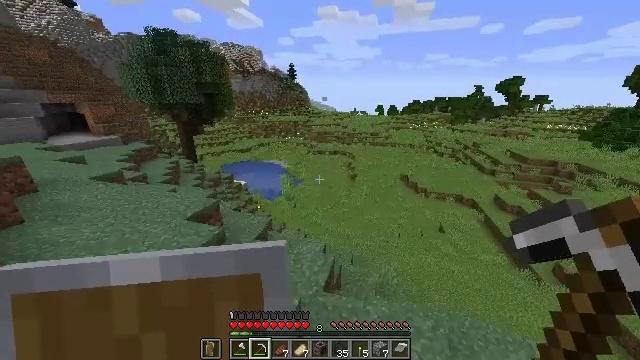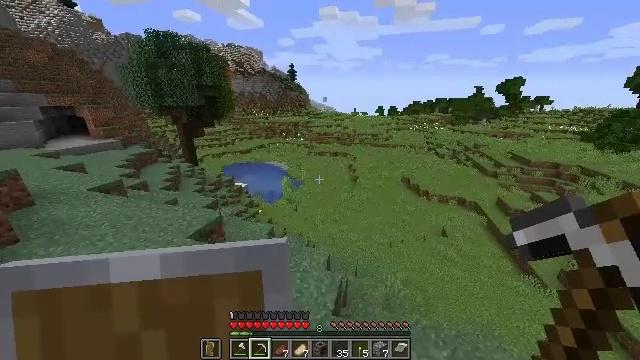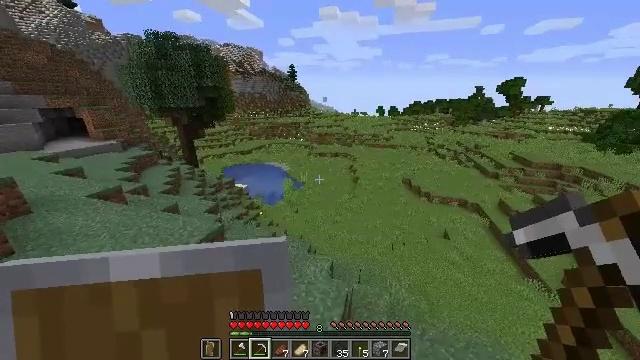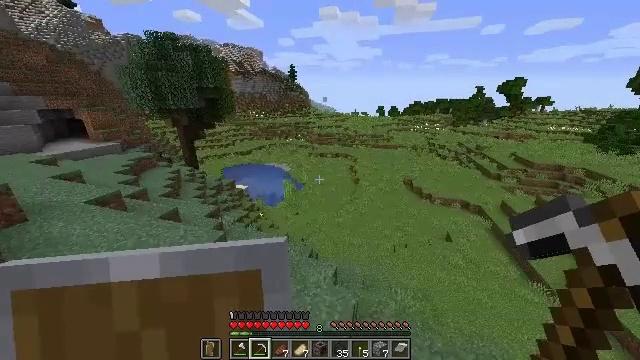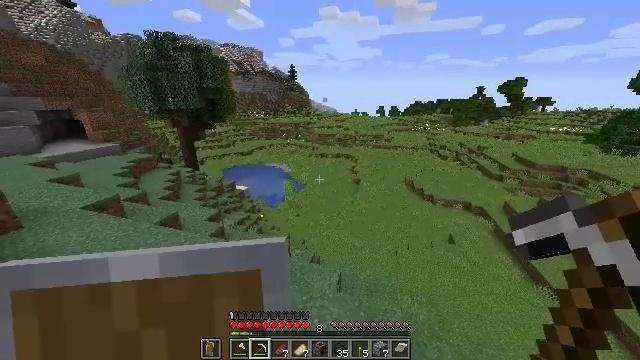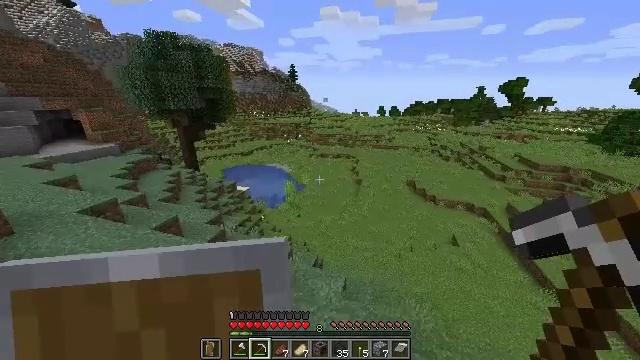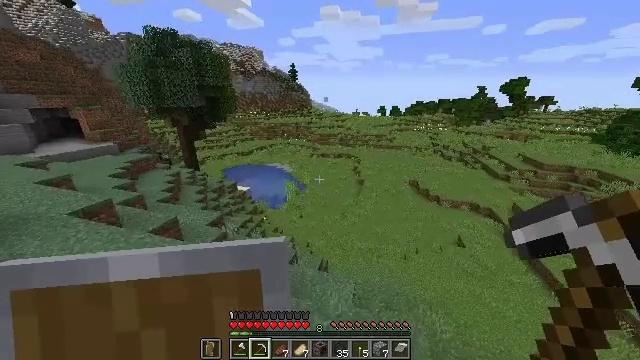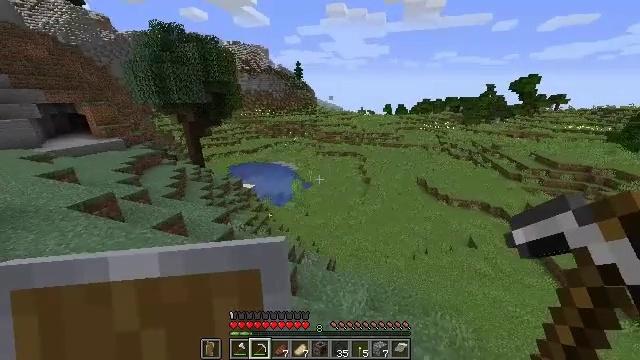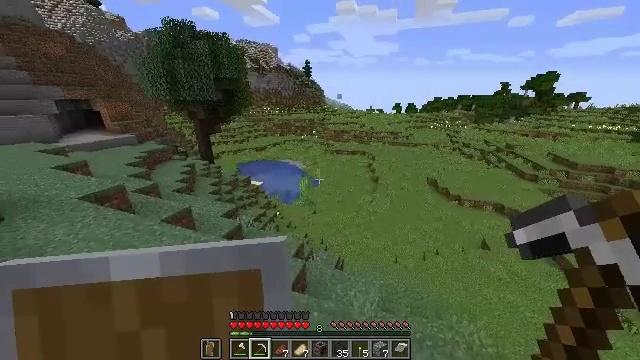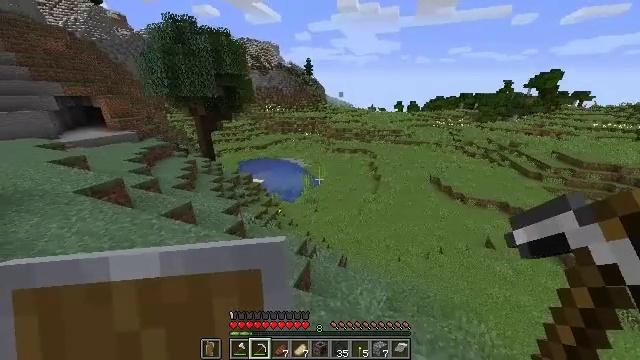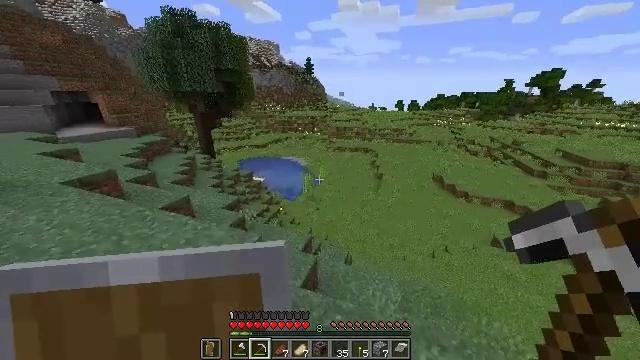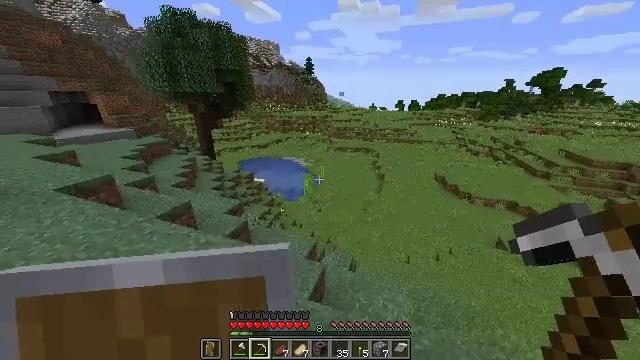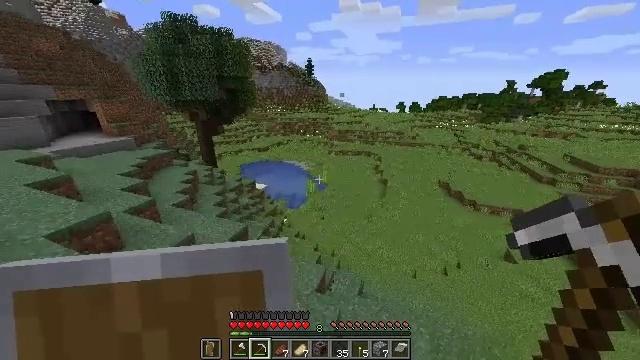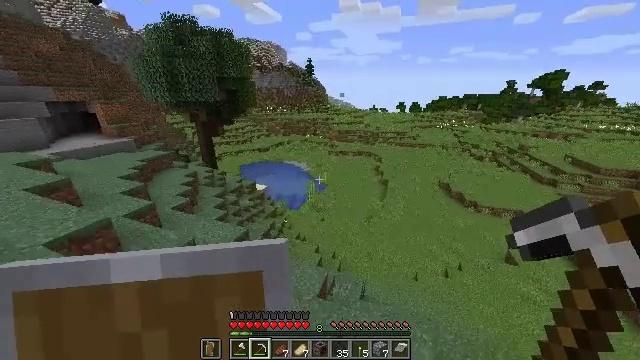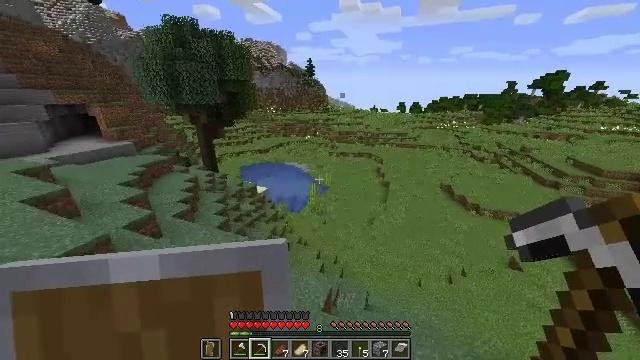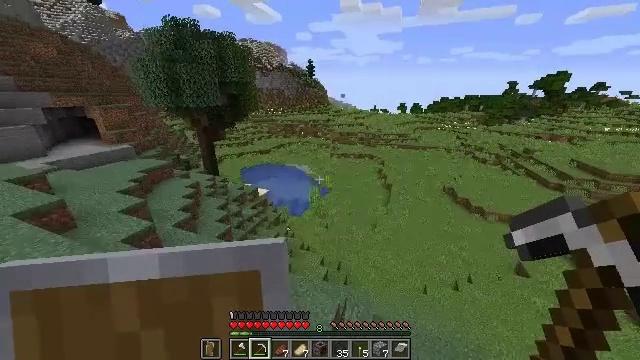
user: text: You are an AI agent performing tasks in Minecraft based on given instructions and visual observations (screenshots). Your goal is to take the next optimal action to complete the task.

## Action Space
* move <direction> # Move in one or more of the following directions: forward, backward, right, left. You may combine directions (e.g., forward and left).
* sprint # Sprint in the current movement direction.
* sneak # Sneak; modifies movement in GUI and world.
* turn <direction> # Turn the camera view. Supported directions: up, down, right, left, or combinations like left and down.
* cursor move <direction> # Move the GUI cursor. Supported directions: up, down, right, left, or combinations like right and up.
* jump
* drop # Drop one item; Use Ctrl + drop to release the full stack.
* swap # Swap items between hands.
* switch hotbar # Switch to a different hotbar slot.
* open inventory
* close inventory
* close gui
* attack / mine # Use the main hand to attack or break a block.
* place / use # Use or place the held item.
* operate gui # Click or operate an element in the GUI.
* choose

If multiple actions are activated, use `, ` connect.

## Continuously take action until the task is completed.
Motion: motion action
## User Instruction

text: Mine oak leaves.
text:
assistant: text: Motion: move forward and move left, jump
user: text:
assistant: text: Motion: move forward and move left, jump
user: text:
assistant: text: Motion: move forward and move left, jump
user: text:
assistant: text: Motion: move forward and move left, jump
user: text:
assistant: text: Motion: move forward and move left, jump
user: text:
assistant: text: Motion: move forward and move left, jump
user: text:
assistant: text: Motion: move forward and move left, turn left, jump
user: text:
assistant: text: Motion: move forward and move left, turn left, jump
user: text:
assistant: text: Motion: move forward and move left, jump
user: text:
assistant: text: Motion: move forward and move left, jump
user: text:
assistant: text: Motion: move forward and move left, jump
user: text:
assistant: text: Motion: move forward and move left, jump
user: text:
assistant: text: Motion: move forward and move left, jump
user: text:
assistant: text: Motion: move forward and move left
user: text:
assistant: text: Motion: move forward and move left
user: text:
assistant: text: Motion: move forward and move left
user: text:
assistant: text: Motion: move forward and move left
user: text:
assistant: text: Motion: move forward and move left
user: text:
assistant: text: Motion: move forward and move left
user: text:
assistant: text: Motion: move forward and move left
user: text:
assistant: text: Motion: move forward and move left
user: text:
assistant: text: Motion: move forward and move left, turn right and down
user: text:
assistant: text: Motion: move forward and move left, turn right and down
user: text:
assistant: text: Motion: move forward and move left, turn right
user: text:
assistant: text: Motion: move forward
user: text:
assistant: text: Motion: move forward
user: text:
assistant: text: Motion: move forward
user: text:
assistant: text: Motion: move forward
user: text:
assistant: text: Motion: move forward, turn left
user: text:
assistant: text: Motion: move forward, turn left